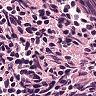
Metastatic tissue present: no